八年级 · 计数
如图是甲、乙两人5次投篮成绩统计图（每人每次投球10个），则$s$甲${}^{2}<sz^{2}$(填“>”,$“=”$或$“<”)$.甲、乙两人5次投篮成绩折线统计图
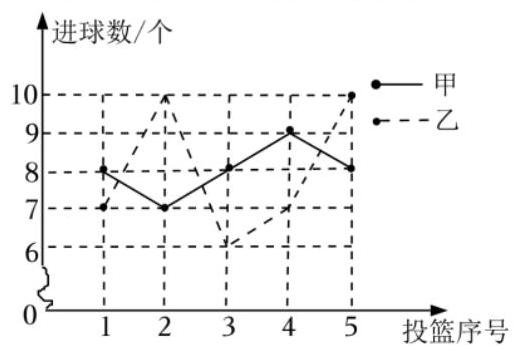
答案: 根据折线统计图的波动情况可判断甲、乙两名同学谁的投篮成绩更加稳定，即方差的大小.【解析】解：由折线统计图可得,乙的波动大,甲的波动小,故$S_{乙^{2}}{}^{2}S_{text{甲}}{}^{2}$,故答案为:$<$.【点睛】本题考查折线统计图和方差,解答本题的关键是明确题意,找出所求问题需要的条件,利用数形结合的思想解答.